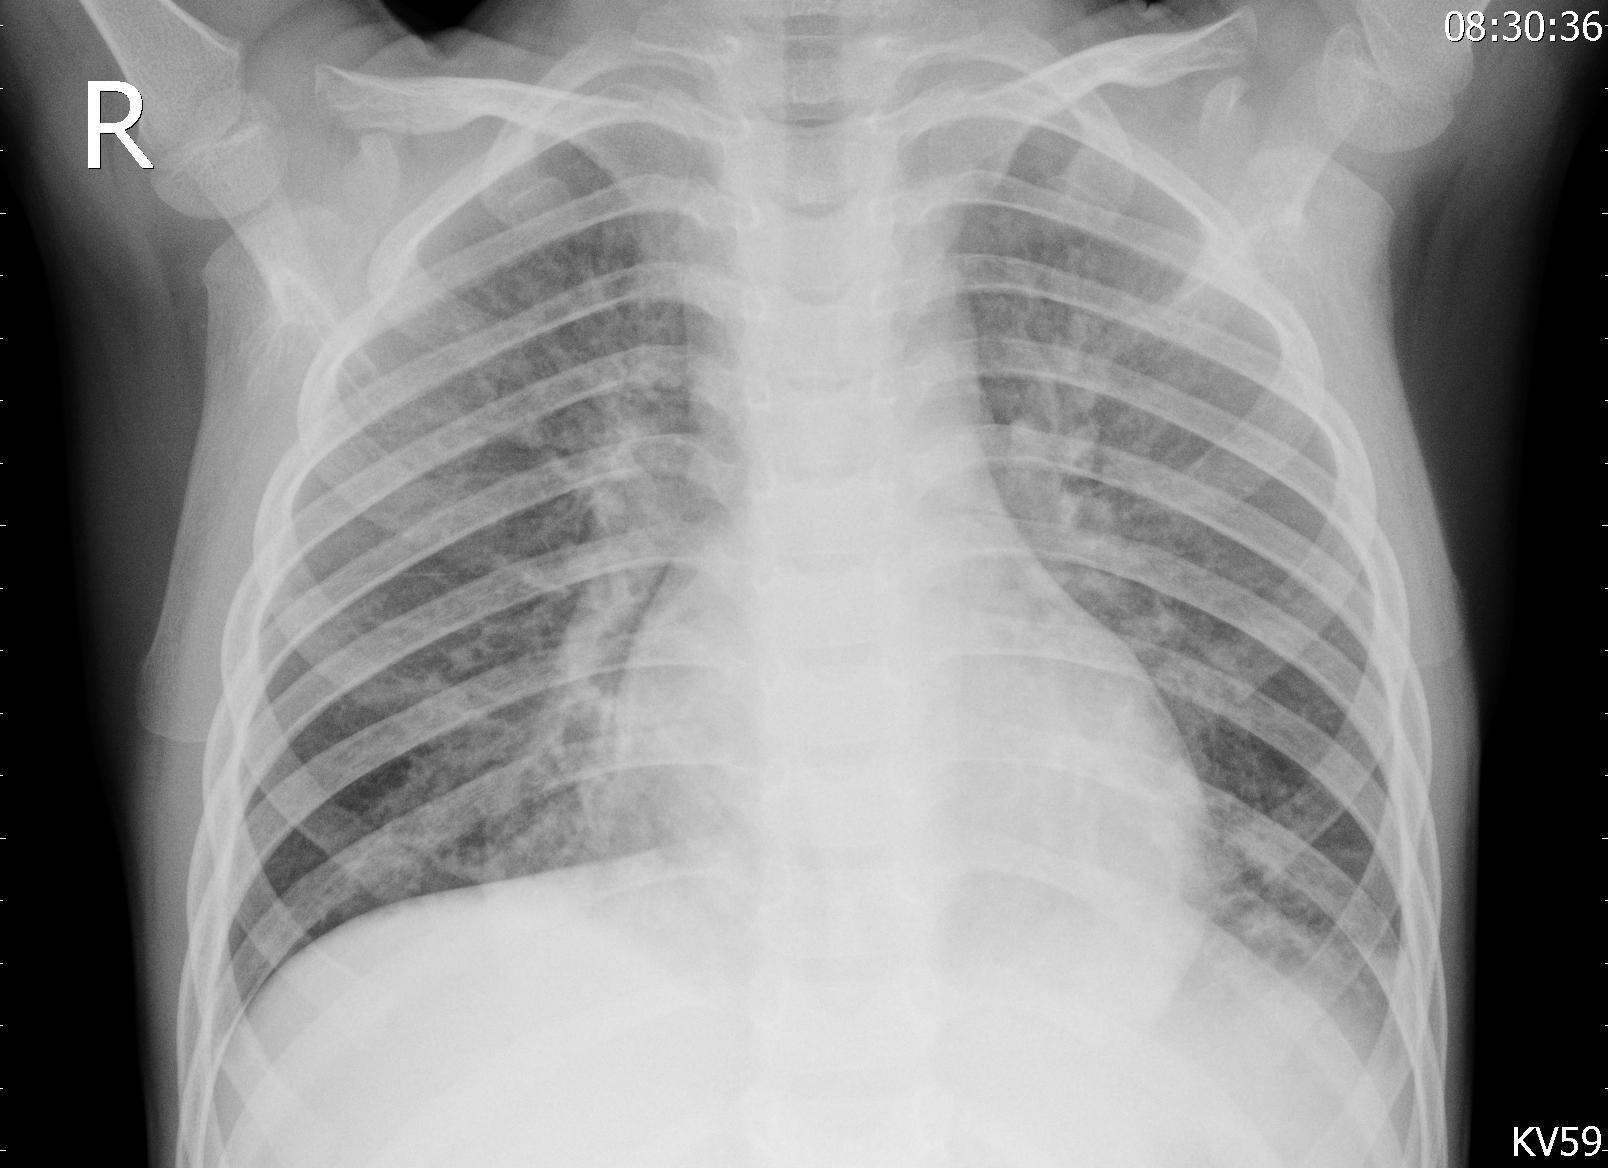
Diagnosis: PNEUMONIA